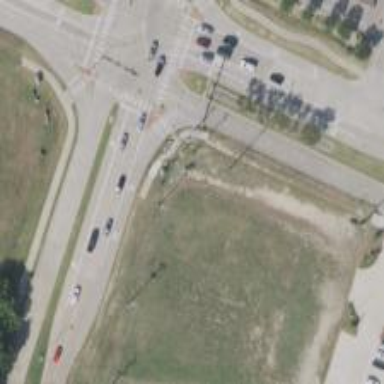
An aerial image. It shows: Secondary link road.